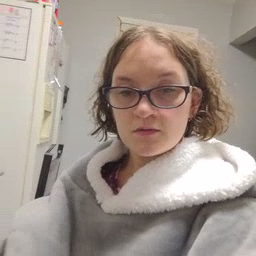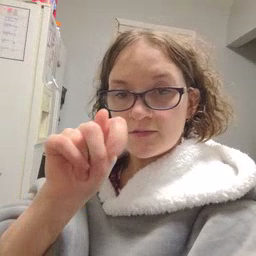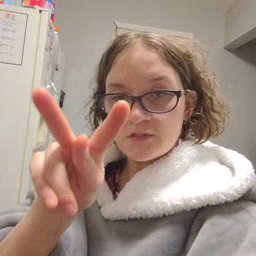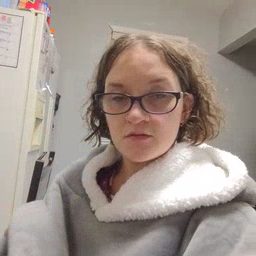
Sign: TV